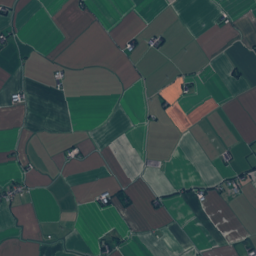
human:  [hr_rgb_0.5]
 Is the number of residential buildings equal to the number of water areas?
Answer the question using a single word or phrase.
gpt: no

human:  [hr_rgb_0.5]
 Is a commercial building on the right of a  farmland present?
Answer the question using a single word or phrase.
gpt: yes

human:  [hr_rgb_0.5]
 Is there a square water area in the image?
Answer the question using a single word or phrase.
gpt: no

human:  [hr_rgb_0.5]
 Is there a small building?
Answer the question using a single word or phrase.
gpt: yes

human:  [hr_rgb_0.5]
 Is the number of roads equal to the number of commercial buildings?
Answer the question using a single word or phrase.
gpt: no

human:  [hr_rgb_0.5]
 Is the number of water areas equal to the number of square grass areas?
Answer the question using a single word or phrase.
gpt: no

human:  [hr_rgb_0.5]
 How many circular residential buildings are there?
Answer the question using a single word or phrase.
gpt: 1

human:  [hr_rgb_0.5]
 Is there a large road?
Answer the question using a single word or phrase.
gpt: no

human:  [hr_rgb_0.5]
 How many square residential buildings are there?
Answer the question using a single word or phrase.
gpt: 1

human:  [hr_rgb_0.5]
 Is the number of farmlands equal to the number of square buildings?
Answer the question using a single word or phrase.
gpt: no

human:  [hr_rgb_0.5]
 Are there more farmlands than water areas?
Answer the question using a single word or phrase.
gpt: yes

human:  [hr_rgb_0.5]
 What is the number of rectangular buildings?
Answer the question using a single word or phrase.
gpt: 79

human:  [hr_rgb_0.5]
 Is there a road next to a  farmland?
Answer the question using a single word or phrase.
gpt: yes

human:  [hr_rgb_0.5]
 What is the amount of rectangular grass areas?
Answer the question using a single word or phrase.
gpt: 5

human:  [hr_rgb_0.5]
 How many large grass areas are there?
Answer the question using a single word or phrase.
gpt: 36

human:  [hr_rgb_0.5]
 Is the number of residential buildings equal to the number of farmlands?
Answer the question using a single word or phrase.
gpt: no

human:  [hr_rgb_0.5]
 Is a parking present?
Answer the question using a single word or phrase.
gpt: yes

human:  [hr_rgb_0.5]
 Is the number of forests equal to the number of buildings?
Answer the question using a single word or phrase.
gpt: no

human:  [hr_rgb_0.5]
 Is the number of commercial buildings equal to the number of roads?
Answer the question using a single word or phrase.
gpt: no

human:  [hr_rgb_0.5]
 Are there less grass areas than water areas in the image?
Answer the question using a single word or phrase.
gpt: no

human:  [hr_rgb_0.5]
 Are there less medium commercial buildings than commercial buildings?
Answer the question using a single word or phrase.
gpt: yes

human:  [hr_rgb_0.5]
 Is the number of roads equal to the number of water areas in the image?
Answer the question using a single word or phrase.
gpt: no

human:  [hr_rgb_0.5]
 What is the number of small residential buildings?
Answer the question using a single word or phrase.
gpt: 119

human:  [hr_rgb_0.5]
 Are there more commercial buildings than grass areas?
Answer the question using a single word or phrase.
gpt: no

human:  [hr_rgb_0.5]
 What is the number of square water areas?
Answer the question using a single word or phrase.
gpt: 0

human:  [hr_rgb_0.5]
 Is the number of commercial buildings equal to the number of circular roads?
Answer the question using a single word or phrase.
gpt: no

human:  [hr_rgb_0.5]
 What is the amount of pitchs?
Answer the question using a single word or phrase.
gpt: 3

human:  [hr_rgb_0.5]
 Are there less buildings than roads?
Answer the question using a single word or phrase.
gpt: no

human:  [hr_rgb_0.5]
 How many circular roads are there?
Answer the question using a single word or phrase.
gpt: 0

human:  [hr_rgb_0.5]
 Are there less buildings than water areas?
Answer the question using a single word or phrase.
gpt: no

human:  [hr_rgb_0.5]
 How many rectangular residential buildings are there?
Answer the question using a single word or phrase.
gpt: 77

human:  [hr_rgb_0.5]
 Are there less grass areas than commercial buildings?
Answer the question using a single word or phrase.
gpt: no

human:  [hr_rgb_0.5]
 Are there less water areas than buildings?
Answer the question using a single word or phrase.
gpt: yes

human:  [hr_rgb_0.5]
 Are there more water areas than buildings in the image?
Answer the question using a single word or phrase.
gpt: no

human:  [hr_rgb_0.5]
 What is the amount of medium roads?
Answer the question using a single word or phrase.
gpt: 0

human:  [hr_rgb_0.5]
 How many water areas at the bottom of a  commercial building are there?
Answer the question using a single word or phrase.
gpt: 10